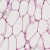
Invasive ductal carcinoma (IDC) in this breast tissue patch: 0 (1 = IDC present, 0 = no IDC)